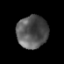
Tissue: prostate
Cell type: Epithelial cells
Senescence score: 0.3374
Nuclear area (px): 987
Mean DAPI intensity: 84.931